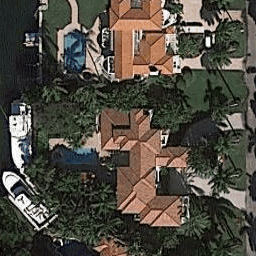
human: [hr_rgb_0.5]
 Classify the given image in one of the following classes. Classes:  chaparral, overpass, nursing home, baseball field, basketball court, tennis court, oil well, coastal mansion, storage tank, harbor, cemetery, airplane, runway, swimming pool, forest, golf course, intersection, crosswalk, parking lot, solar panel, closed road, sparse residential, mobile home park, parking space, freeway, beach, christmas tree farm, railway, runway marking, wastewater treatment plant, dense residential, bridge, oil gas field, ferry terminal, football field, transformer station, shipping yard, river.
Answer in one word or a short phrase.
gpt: coastal mansion